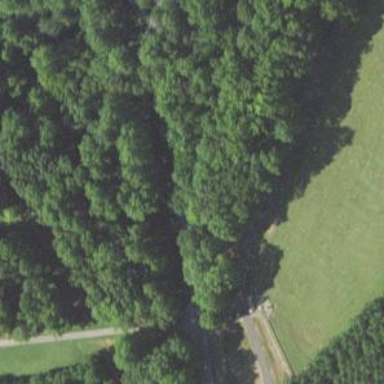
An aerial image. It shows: Culvert tunnel.